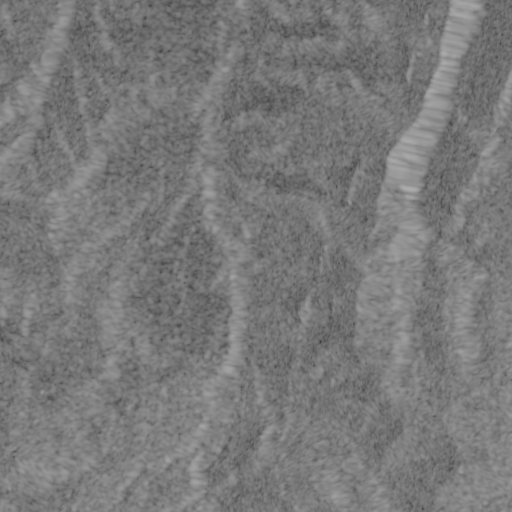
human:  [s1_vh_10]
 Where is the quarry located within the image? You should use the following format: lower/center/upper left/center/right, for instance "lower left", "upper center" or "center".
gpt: The quarry is located in the lower left of the image.
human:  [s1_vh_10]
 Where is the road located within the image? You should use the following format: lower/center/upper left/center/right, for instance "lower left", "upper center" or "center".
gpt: There is no road in the image.

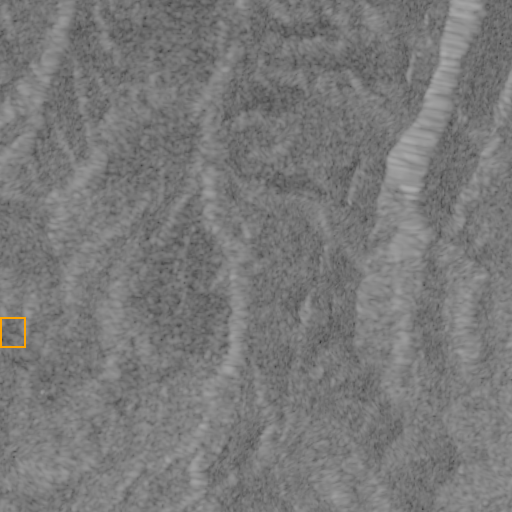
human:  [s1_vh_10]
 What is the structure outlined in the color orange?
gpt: The structure outlined in orange is a quarry.
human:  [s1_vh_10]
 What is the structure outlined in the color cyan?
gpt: There is no cyan outline.